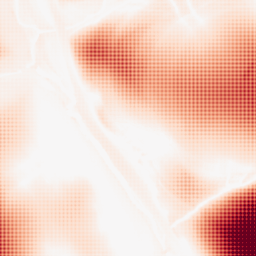
Category: morphological
Decomposition family: morphological
Decomposition parameters: operation: opening
size: 100
Upsampling method: sinc_hamming
Upsampling parameters: scale: 4
kernel_size: 4
Upsampling scale: 4